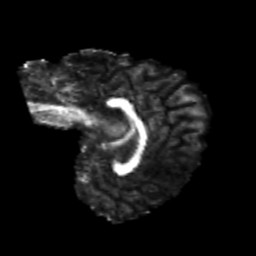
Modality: FA
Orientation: sagittal
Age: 19
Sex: female
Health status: healthy
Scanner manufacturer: philips
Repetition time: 7.389 s
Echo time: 0.08599 s